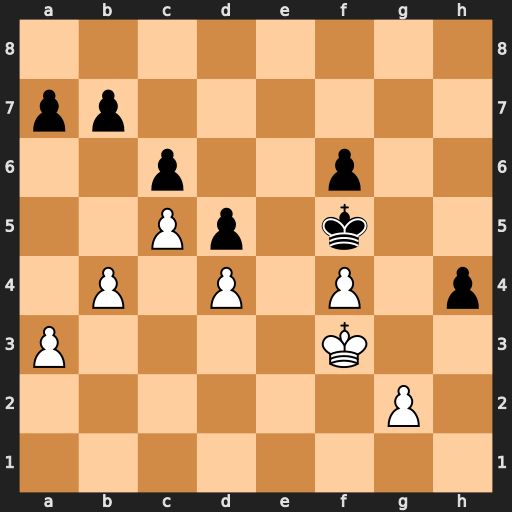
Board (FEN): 8/pp6/2p2p2/2Pp1k2/1P1P1P1p/P4K2/6P1/8
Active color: w
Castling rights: -
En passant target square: -
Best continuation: a4 Kg6 Kg4 h3 f5+ Kh6 Kxh3 Kg5 g4